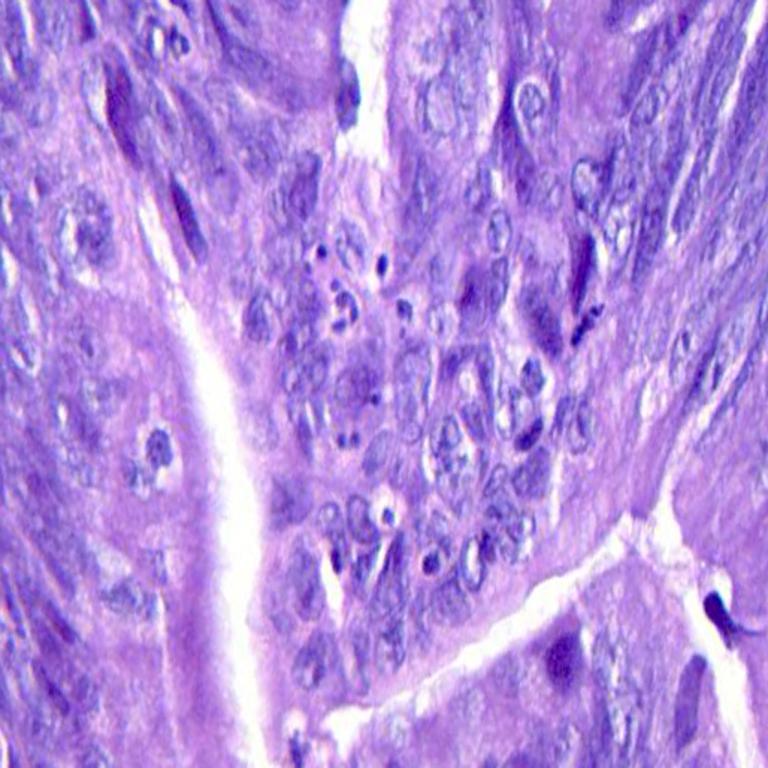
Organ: colon
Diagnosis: adenocarcinomas